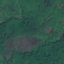
Land use / land cover: Forest